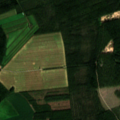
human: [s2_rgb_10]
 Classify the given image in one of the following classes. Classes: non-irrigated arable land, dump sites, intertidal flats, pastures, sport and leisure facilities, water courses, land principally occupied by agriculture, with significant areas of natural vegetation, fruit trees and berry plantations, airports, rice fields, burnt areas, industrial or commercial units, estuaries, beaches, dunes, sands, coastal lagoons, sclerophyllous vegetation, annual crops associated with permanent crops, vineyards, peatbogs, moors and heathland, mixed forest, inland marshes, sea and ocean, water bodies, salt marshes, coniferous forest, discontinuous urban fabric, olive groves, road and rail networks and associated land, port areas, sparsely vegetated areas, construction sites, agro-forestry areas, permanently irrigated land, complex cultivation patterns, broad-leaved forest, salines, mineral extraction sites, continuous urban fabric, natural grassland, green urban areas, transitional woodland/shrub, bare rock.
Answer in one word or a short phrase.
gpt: non-irrigated arable land, land principally occupied by agriculture, with significant areas of natural vegetation, coniferous forest